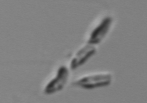
Label: Dinobryon